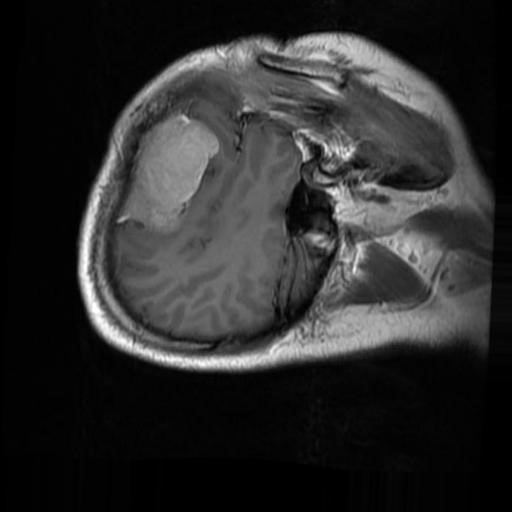
Label: brain_menin